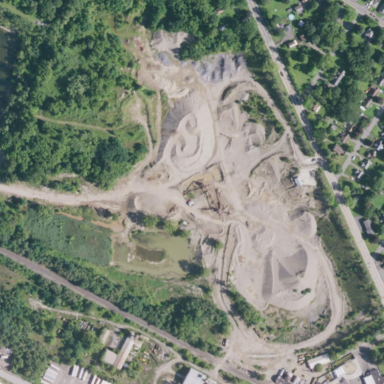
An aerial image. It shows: Quarry area.